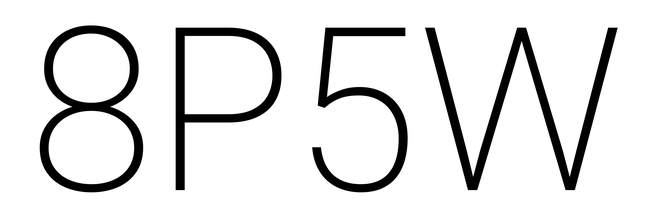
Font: Roboto_ExtraLight